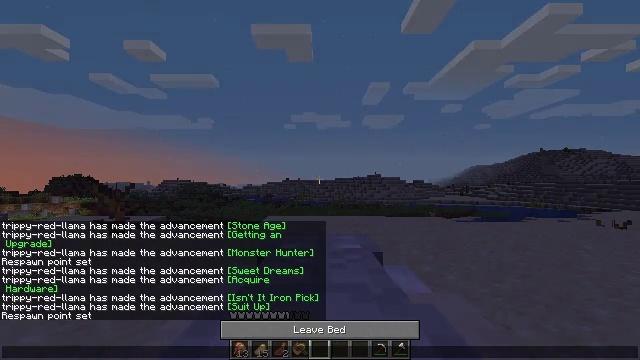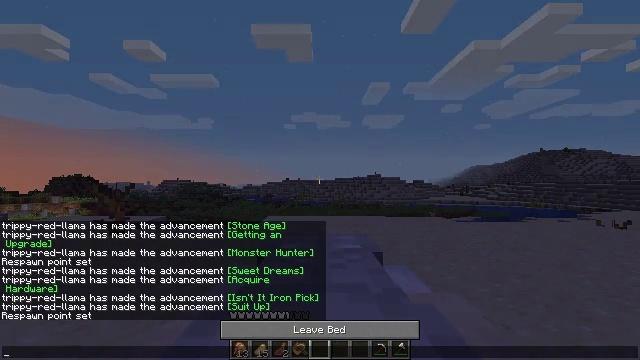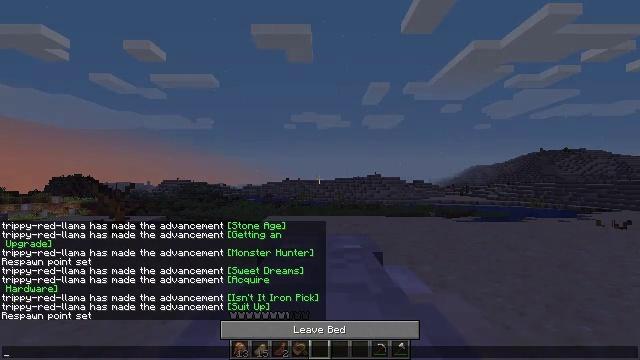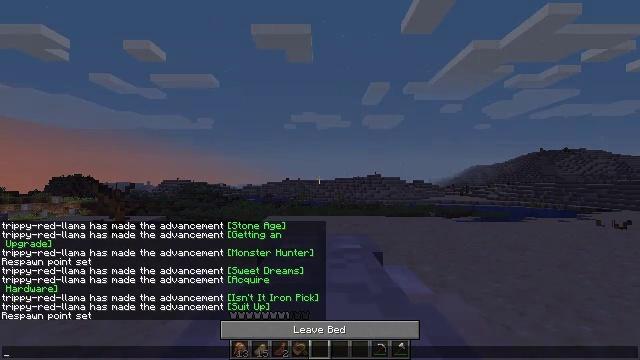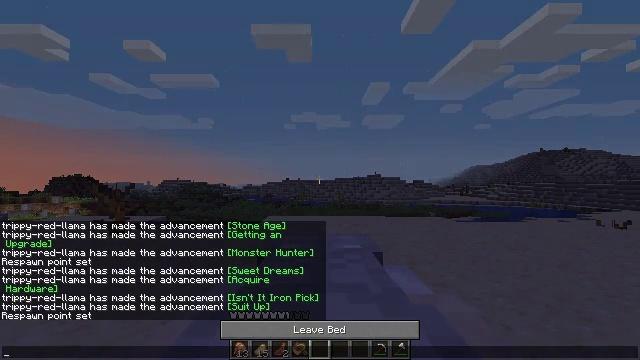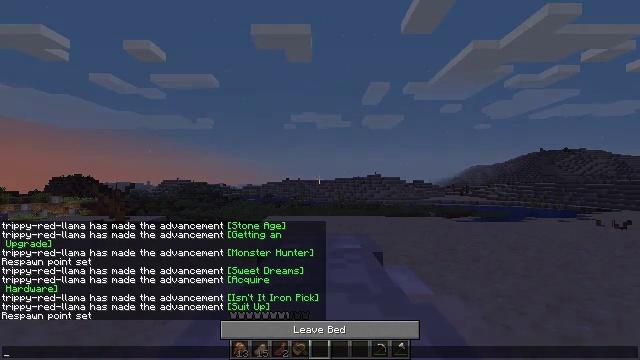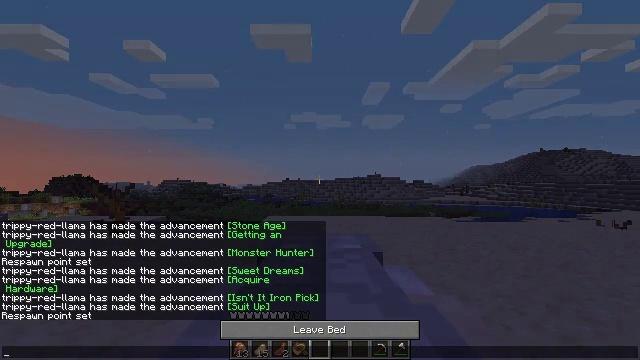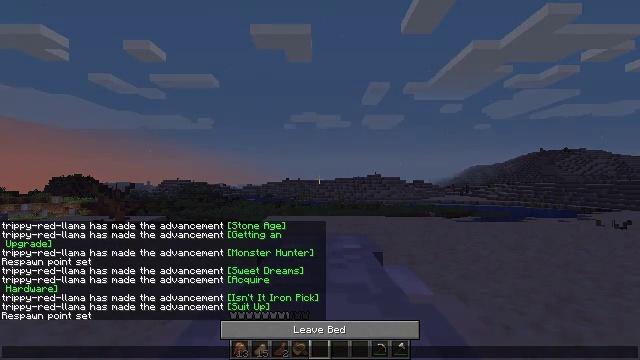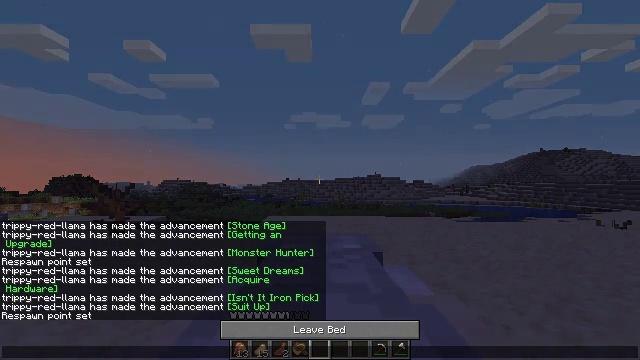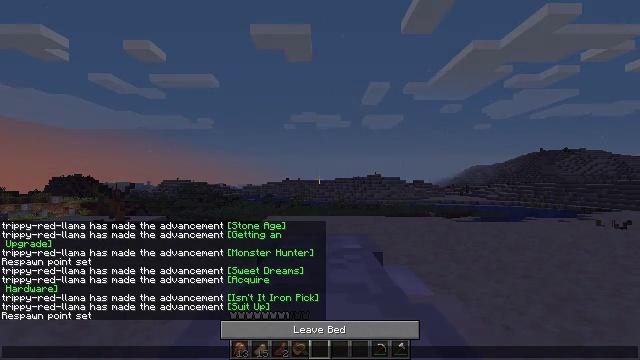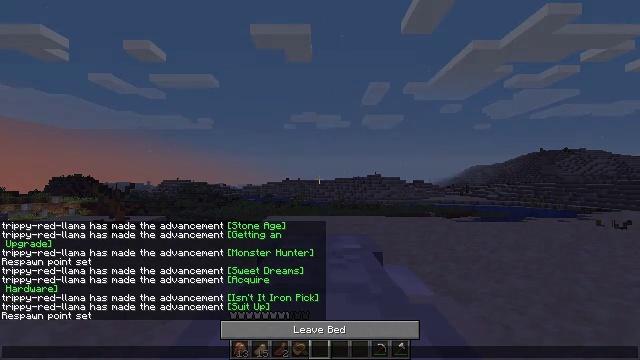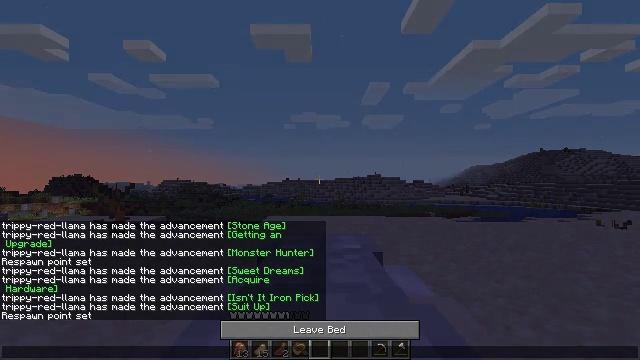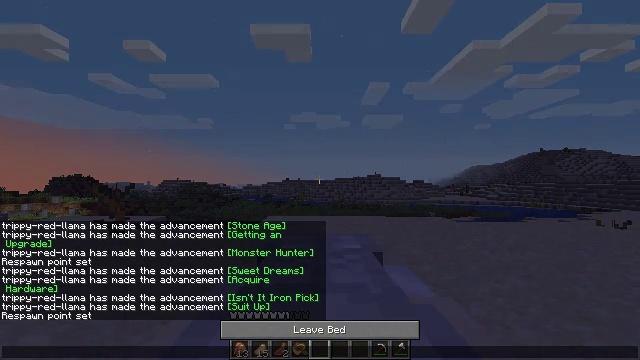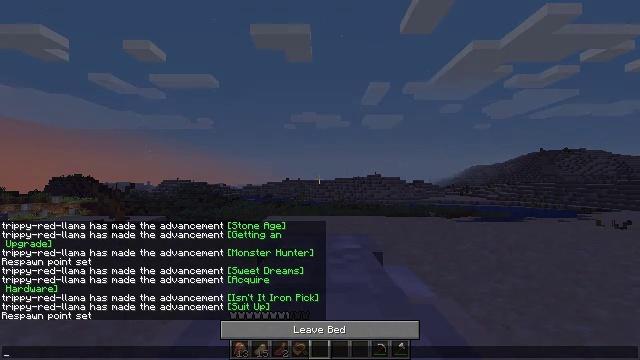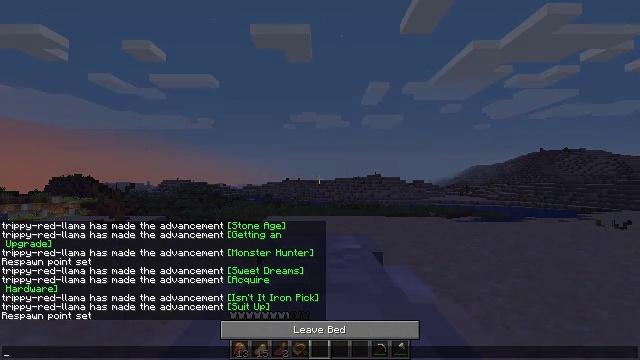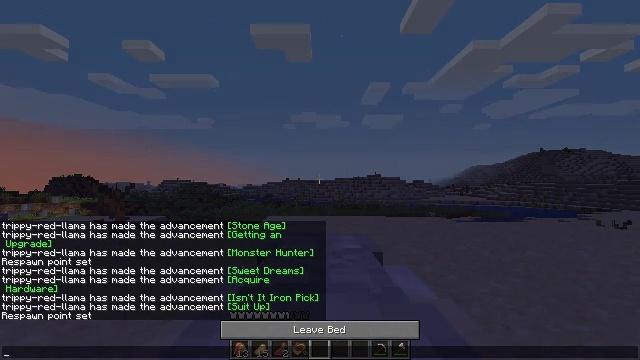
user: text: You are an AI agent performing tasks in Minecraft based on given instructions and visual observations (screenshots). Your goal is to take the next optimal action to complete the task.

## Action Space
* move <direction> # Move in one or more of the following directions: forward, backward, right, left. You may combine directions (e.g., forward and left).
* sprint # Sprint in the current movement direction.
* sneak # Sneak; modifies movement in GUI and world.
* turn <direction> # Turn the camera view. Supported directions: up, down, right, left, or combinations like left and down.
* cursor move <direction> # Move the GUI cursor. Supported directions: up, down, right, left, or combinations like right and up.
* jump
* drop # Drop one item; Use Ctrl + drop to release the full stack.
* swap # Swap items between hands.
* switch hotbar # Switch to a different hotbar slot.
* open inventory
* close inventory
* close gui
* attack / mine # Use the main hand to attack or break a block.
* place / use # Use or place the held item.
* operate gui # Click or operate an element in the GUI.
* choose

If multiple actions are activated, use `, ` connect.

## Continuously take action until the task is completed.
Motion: motion action
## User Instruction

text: Break the white bed to relocate it.
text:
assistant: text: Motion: no_op
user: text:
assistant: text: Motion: no_op
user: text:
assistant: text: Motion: no_op
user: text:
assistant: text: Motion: no_op
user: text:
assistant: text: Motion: no_op
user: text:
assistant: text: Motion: no_op
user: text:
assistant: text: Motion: no_op
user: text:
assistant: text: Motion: no_op
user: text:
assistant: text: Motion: no_op
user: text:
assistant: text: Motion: no_op
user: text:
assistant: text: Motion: no_op
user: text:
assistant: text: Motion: no_op
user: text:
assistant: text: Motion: no_op
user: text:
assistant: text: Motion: no_op
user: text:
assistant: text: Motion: no_op
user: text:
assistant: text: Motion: no_op
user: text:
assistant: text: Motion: no_op
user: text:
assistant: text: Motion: no_op
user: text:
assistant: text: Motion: no_op
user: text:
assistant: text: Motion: no_op
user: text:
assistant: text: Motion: no_op
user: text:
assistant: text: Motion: no_op
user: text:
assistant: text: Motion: no_op
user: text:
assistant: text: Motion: no_op
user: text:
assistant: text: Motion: no_op
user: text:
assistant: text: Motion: no_op
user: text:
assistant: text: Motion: no_op
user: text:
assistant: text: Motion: no_op
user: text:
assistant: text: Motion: no_op
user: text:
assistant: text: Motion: no_op